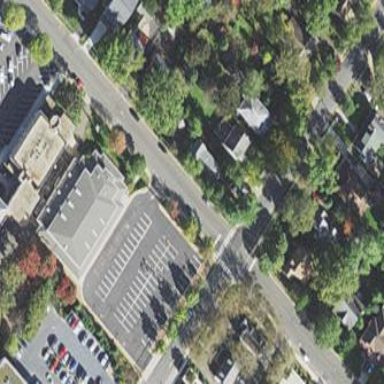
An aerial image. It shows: Parking area with asphalt surface.